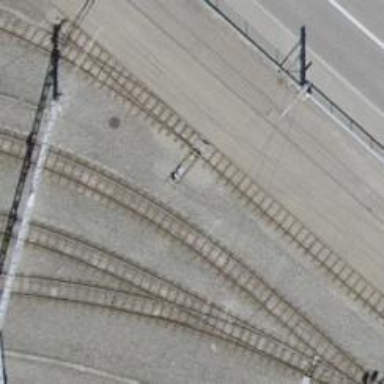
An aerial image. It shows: Railway switch.